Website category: jobs
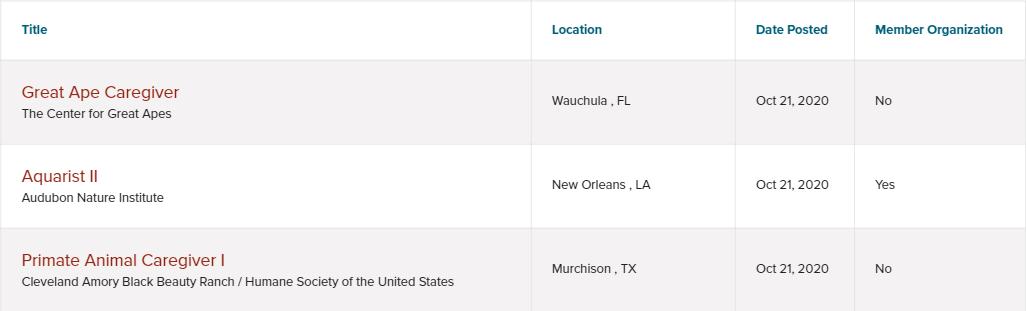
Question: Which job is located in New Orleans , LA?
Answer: Aquarist II

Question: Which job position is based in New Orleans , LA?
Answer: Aquarist II

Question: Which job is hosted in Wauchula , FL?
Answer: Great Ape Caregiver

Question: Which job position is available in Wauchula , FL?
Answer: Great Ape Caregiver

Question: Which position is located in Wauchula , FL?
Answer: Great Ape Caregiver

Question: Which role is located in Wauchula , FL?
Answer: Great Ape Caregiver

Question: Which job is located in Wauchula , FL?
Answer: Great Ape Caregiver

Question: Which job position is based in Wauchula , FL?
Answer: Great Ape Caregiver